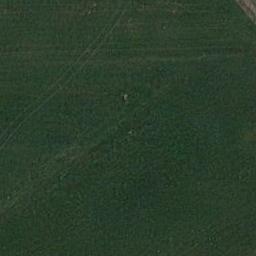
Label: meadow